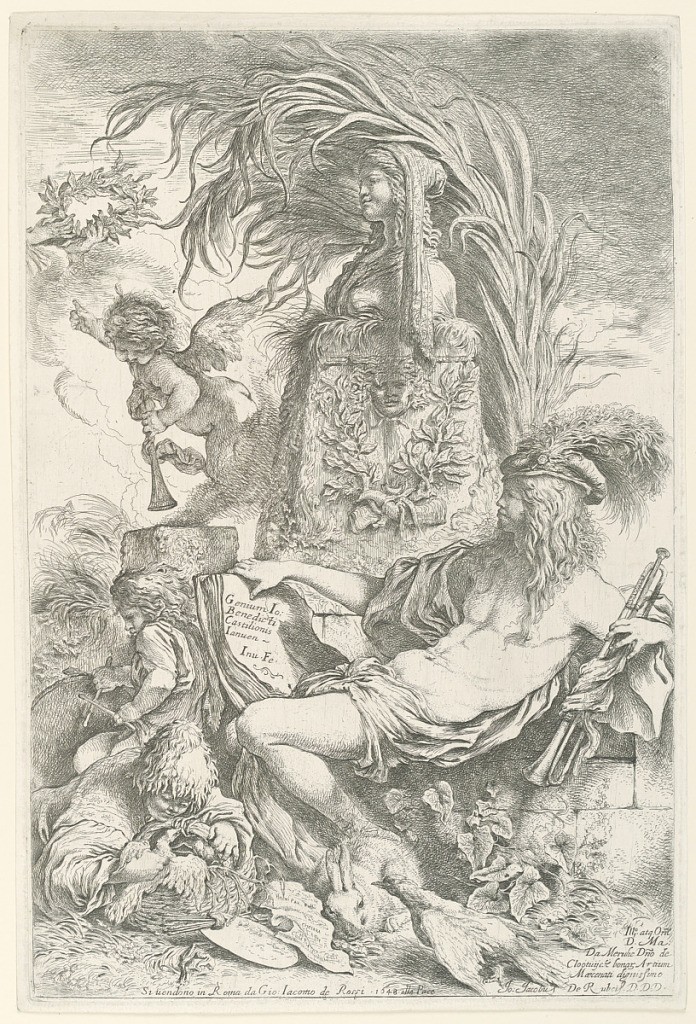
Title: The Genius of the Painter
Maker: Giovanni Benedetto Castiglione, Italian, 1609–1664
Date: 1645–47
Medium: Etching on off-white laid paper
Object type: Print
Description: Vertical etching of the genius of the printer is represented by the figure of a young man, almost nude, seated at right, facing left in profile.  Before him is an altar dedicated to the Goddess of Painting.  He holds a trumpet in his left hand; a book in the other on which appears the inscription: "Genium Jo. Bendicti Castilionis Ianuen-Inv. Fe." At the left are two children, one beating a drum; the other holding a basket filled with doves.  Above, a genius blows the trumpet, while pointing to the crown of immortality.  At lower right, an inscription dedicated to M. de Mernhe, seigneur de Clootvyck.  Center below:  address of G.J. de Rossi and date.